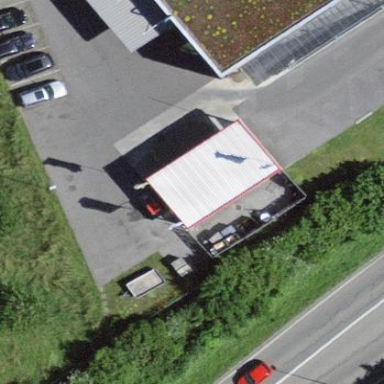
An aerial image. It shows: Building serving as car wash facility.